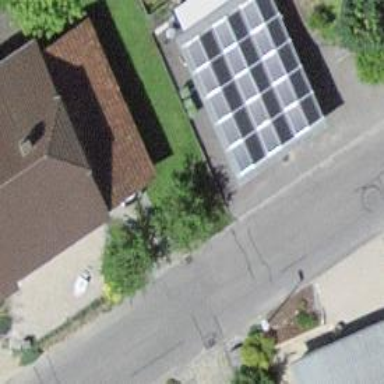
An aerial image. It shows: Garage.